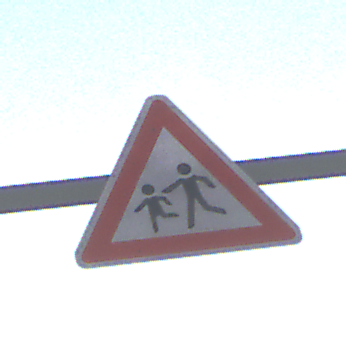
Verkehrszeichen: KinderRechts
Umgebung: Outdoor, Nature
Tageszeit: SunriseSunset
Wetter: Clear
Licht: Natural
Jahreszeit: NotSpecified
Kontrast: HighContrast